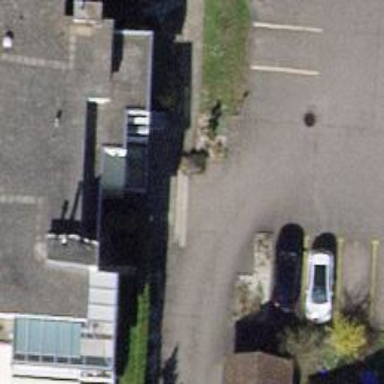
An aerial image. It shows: Driveway.